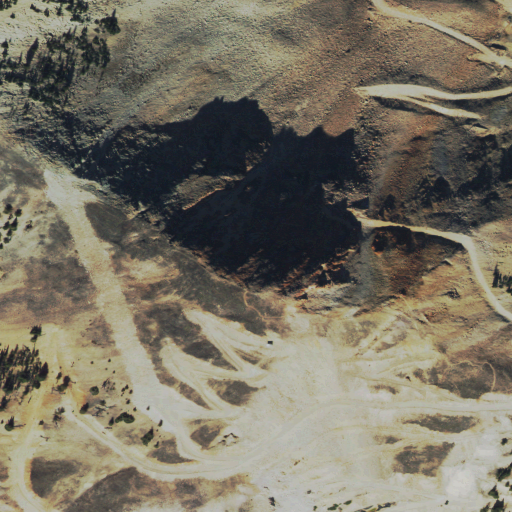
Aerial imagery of mountain in Idaho named Estes Mountain containing grassland and barren land